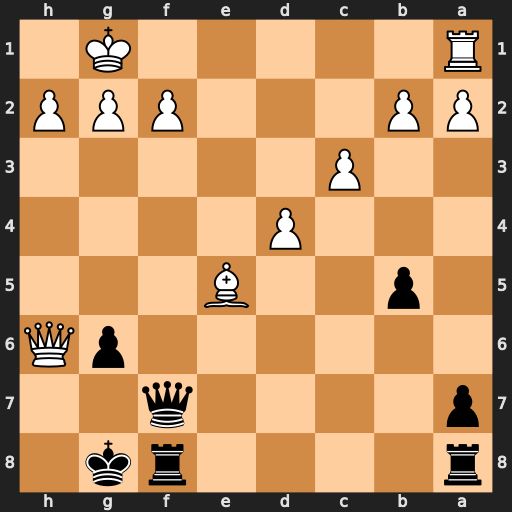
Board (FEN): r4rk1/p4q2/6pQ/1p2B3/3P4/2P5/PP3PPP/R5K1
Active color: b
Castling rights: -
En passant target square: -
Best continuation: Qxf2+ Kh1 Qf1+ Rxf1 Rxf1#